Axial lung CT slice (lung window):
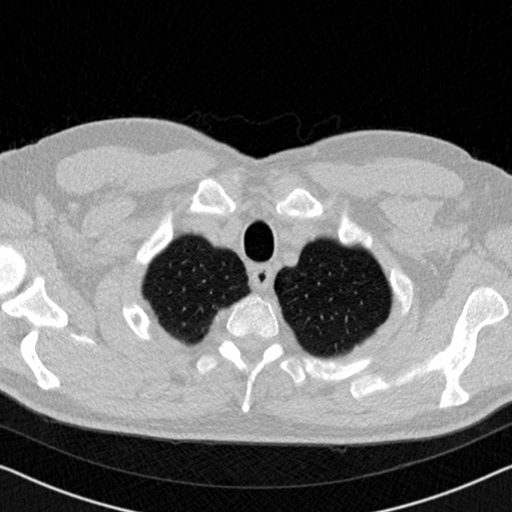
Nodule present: no